Question: I want to draw form like this (Windows Form or I don't what it is).

This is "Clock Widget for HTC Home 3".
I know, that this form has drawn (developed, invented :) with Framework 4.
What do I need to use? Maybe Windows Forms, of WPF, or...
Any ideas?
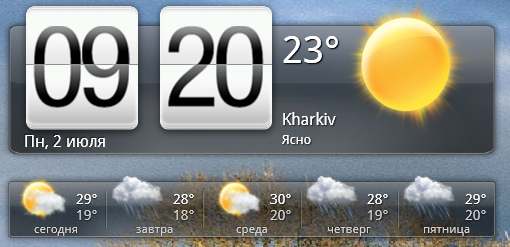
Answer: WPF would make it a heck of a lot easier than WinForms.
That said, I'm guessing based on your question that you're going to need more guidance than just being pointed at the "right" technology...